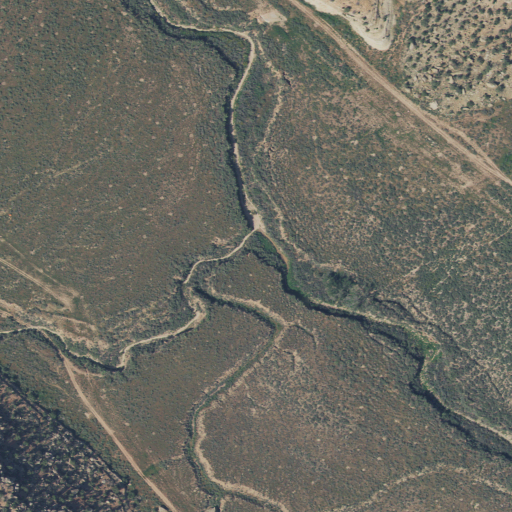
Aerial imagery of valley in Utah named South Canyon containing shrub and evergreen forest